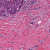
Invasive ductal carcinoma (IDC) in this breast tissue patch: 0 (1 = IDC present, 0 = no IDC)